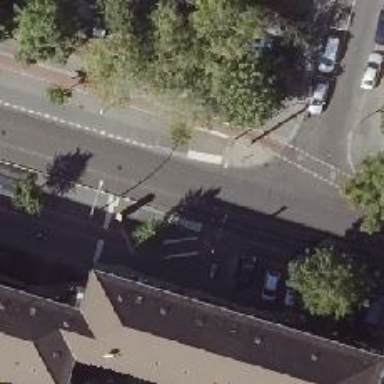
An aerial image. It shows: Residential road with asphalt surface. There are sidewalks on both sides and cycle track.